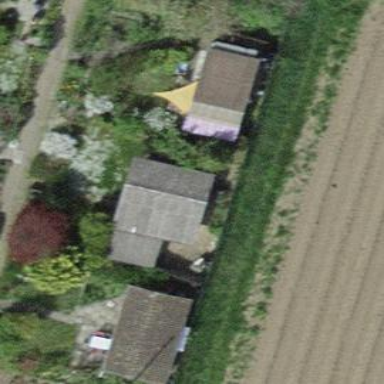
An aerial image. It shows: Allotment house.